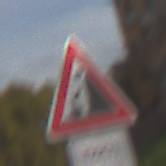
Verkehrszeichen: SteinschlagRechts
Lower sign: LaengeEinerStrecke4
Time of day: MorningAfternoon
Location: Outdoor (Suburban)
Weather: PartlyCloudy
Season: NotSpecified
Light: Natural